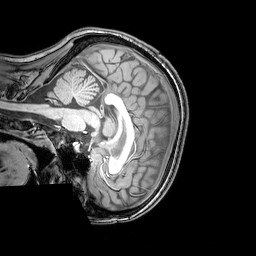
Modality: T1w
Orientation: sagittal
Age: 25
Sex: female
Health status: healthy
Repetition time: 0.081 s
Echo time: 0.037 s